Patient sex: M
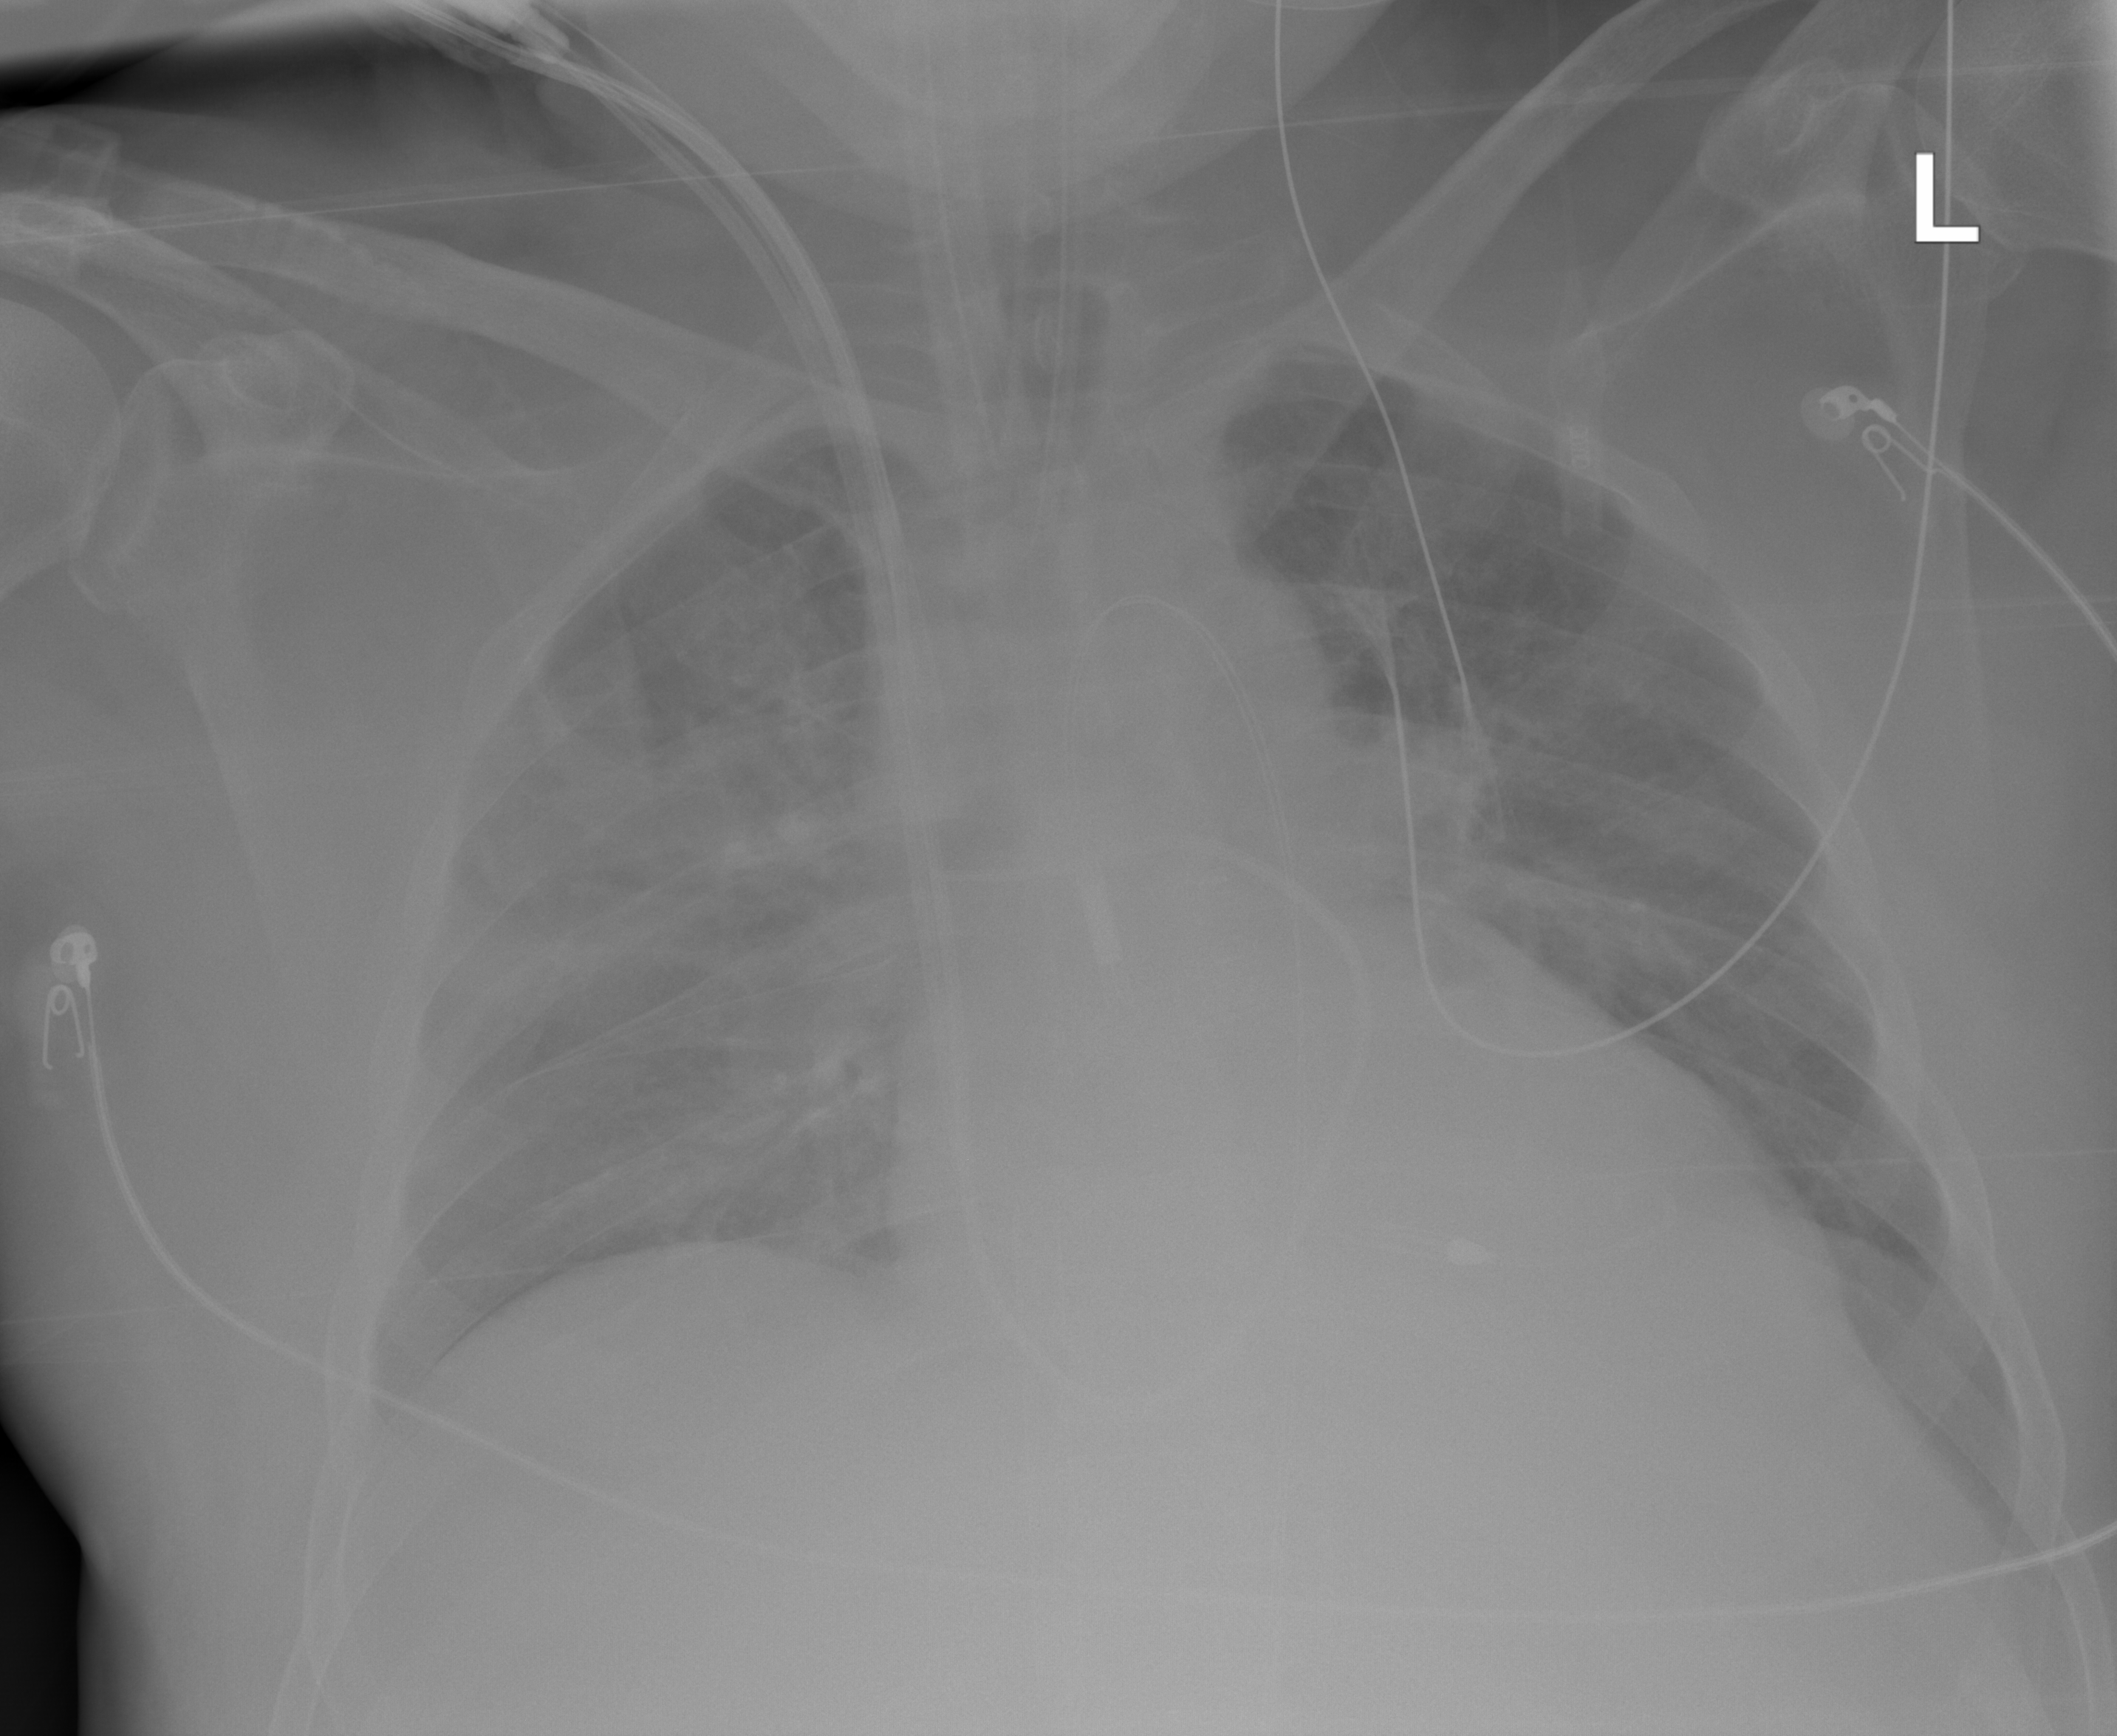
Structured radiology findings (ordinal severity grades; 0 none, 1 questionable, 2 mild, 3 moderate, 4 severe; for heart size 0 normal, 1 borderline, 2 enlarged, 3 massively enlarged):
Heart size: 2
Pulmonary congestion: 2
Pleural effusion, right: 0
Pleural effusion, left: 0
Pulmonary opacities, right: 2
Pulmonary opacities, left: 0
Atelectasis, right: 2
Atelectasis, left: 0